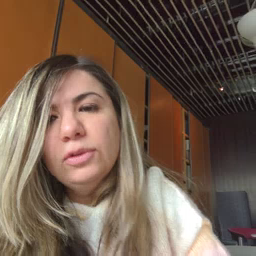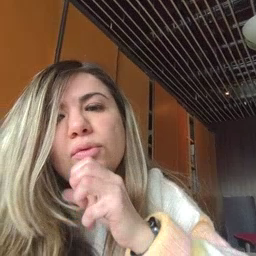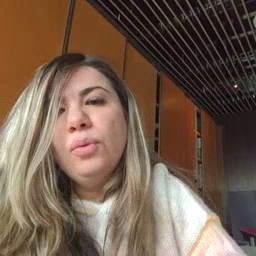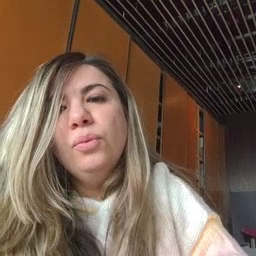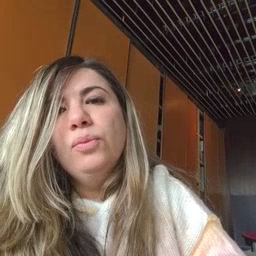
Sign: old